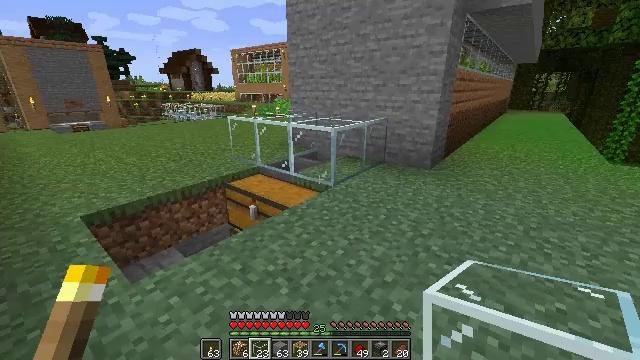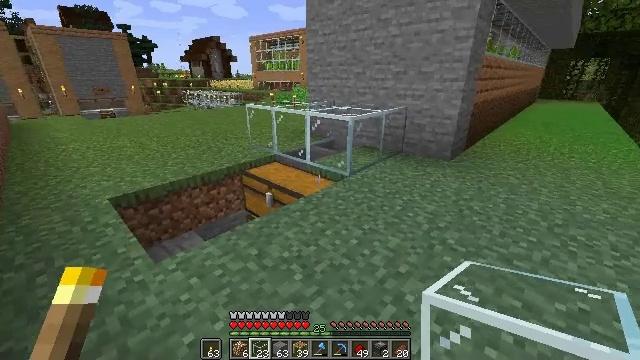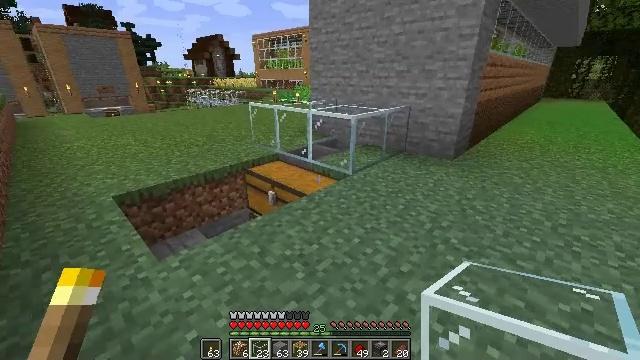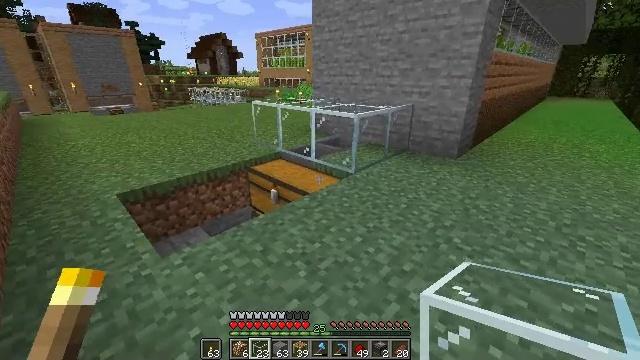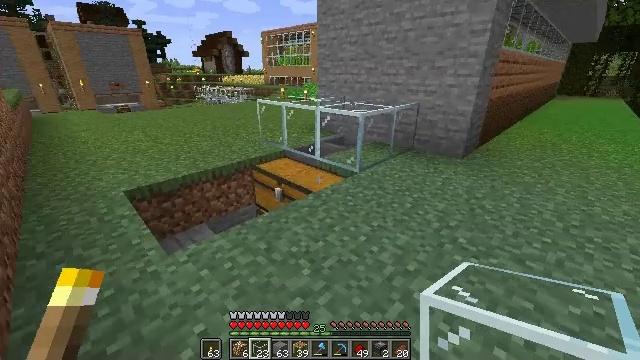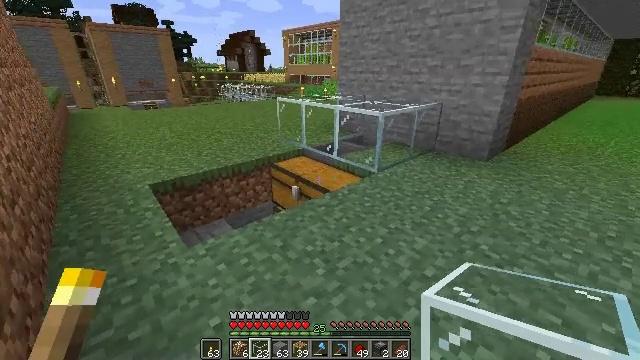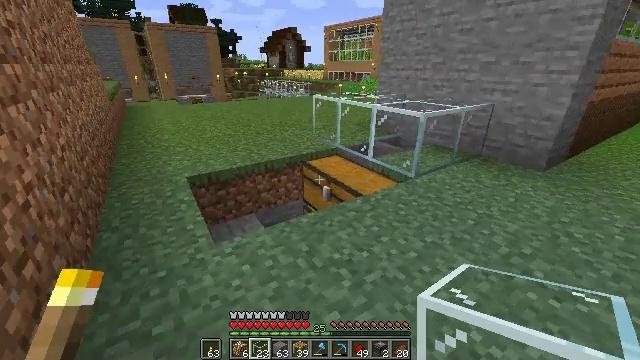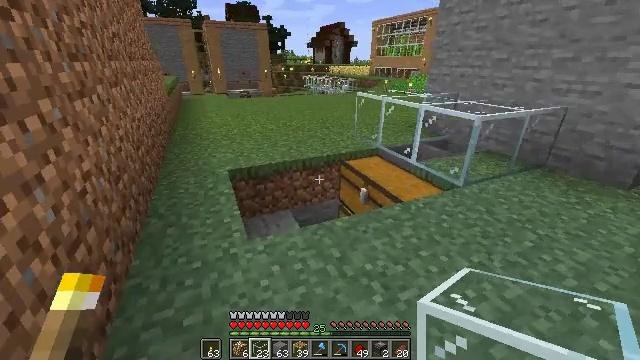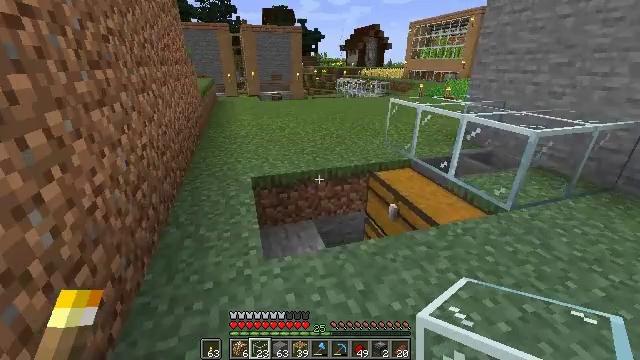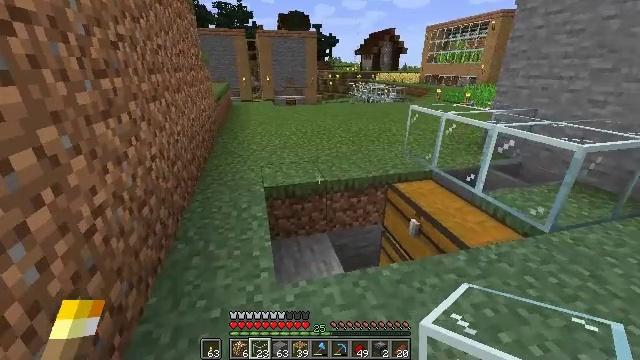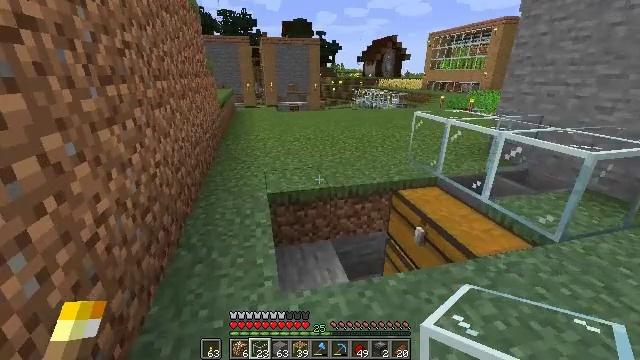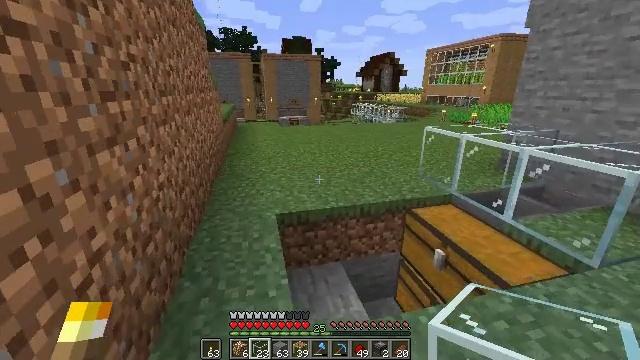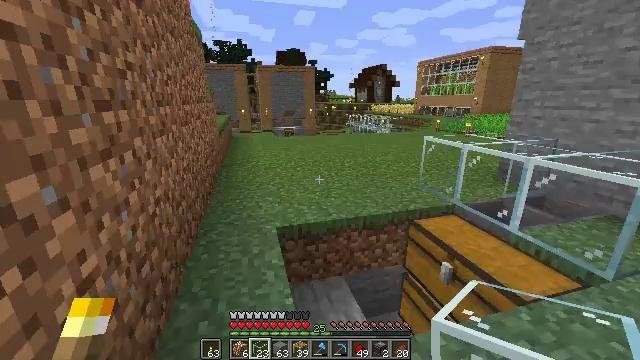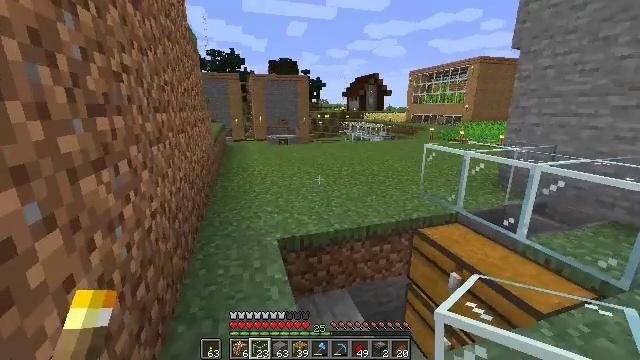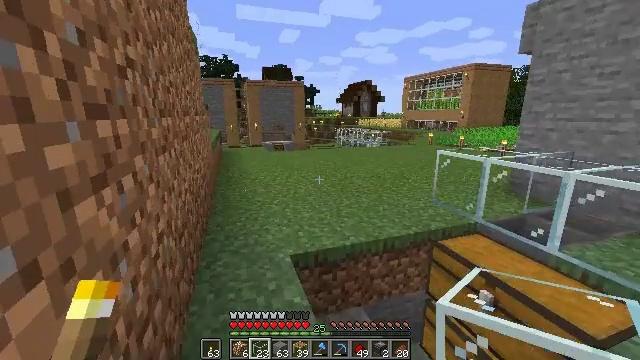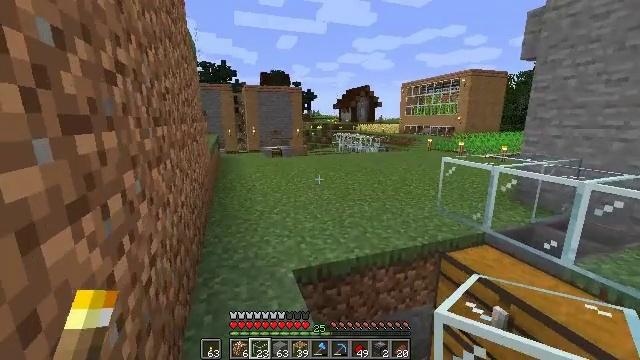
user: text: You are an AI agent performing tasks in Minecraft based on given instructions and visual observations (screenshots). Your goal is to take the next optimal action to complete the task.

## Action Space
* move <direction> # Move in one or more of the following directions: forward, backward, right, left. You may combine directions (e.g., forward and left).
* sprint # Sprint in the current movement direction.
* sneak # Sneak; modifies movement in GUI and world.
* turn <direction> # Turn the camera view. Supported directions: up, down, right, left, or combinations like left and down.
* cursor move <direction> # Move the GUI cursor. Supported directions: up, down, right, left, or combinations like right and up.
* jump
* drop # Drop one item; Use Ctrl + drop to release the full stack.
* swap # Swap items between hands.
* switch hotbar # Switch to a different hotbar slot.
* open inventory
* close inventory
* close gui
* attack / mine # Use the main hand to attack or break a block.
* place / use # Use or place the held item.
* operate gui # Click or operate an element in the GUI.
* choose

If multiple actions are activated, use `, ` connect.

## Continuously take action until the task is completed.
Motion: motion action
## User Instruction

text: Construct a dropper in the crafting grid.
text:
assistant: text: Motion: turn left and down
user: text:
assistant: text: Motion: no_op
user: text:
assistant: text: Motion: no_op
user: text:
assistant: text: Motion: turn left
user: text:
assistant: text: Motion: move forward, turn left
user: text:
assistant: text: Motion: move forward, turn left
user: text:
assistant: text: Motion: move forward, turn left
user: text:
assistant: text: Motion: move forward, turn left
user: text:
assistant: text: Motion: move forward and move left, turn left
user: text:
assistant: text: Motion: move forward and move left, turn up
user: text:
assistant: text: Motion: move forward and move left, turn up
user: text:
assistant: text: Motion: move forward and move left, turn right and up
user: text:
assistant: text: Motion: move forward and move left, turn right and up
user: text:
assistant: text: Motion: move forward and move left, turn right and up
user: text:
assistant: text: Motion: move forward, turn up
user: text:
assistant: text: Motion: move forward
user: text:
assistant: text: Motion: move forward
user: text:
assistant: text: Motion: move forward, sprint
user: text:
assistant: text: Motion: move forward, sprint
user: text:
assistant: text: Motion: move forward, sprint
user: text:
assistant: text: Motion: move forward, sprint
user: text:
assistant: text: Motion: move forward, turn right
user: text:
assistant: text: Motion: move forward, sprint, turn right
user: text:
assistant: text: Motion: move forward, sprint, turn right
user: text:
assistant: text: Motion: move forward, sprint, turn right
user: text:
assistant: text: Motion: move forward, sprint, turn right
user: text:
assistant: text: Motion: move forward, sprint, turn right
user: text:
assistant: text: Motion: move forward, turn right
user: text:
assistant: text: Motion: move forward
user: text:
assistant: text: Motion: move forward, jump